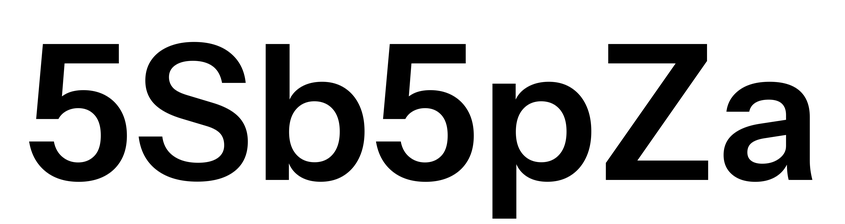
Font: InstrumentSans_SemiBold